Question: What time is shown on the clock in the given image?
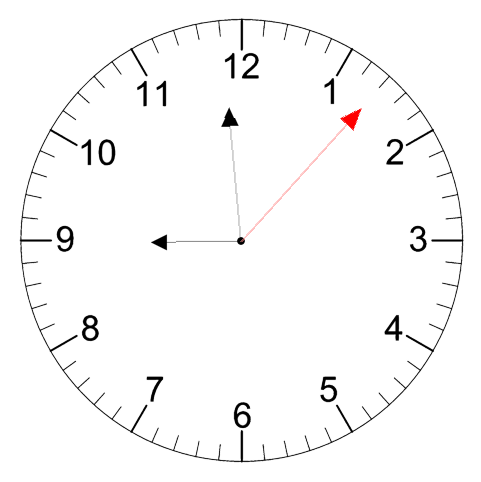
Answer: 08:59:07